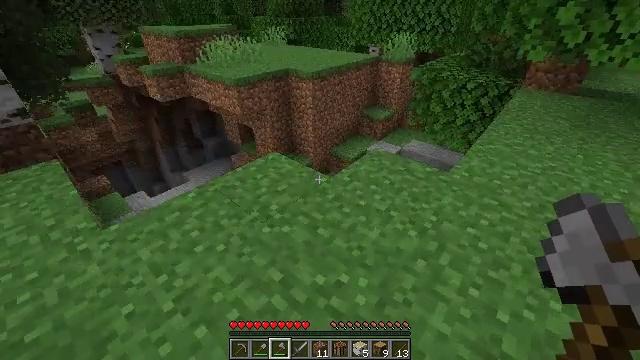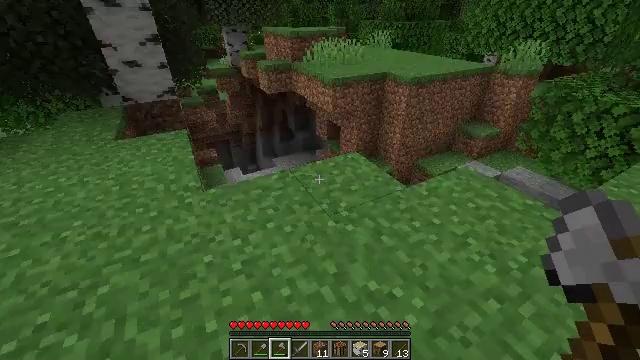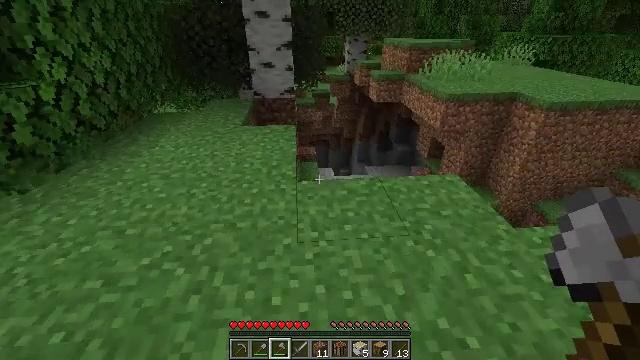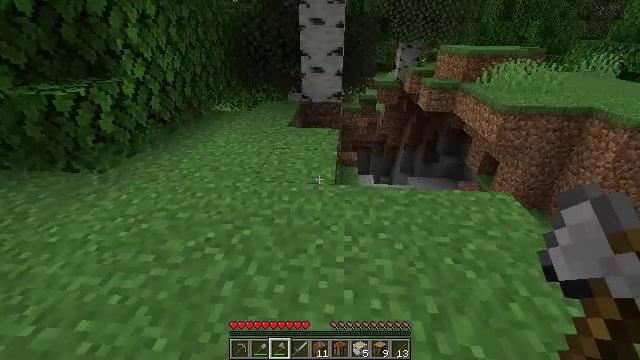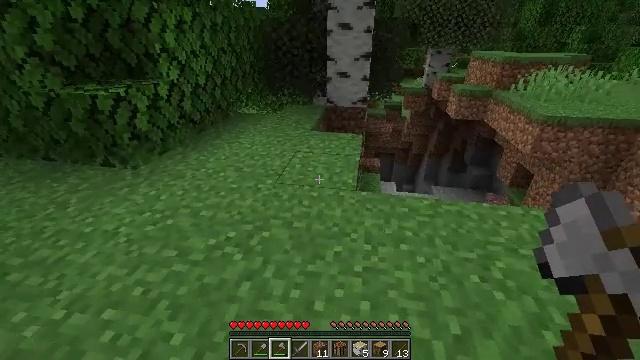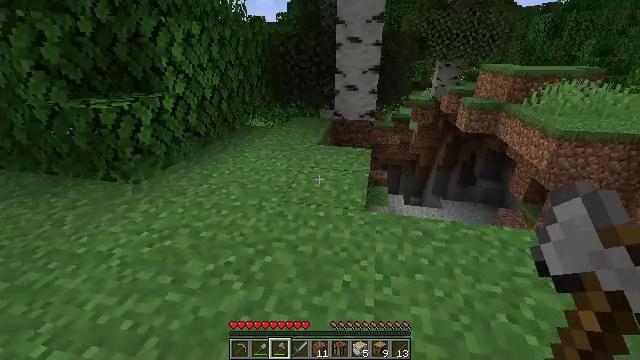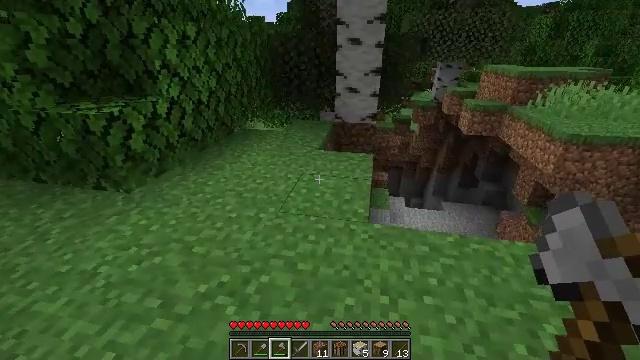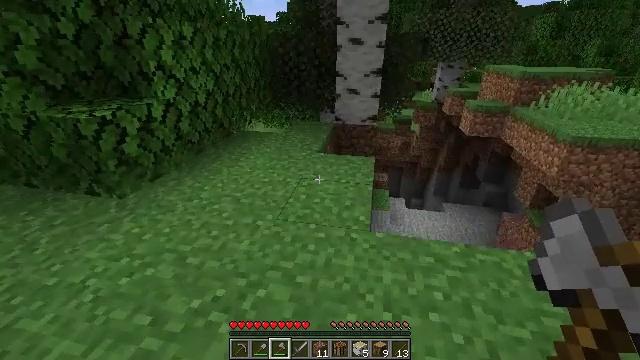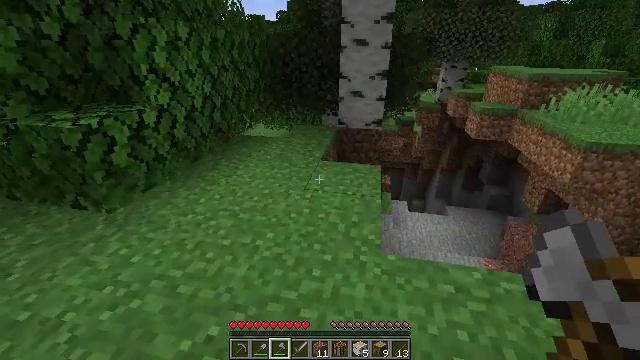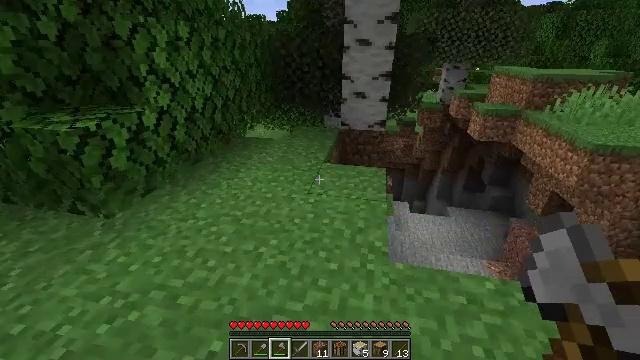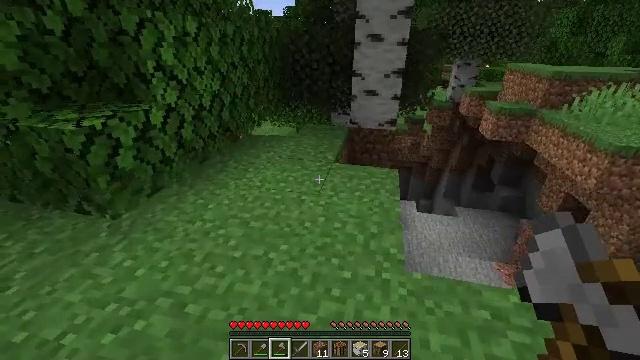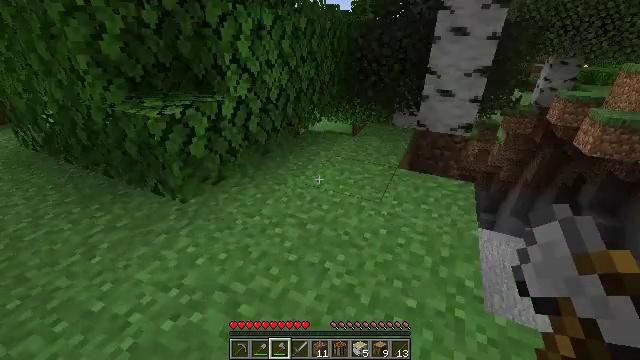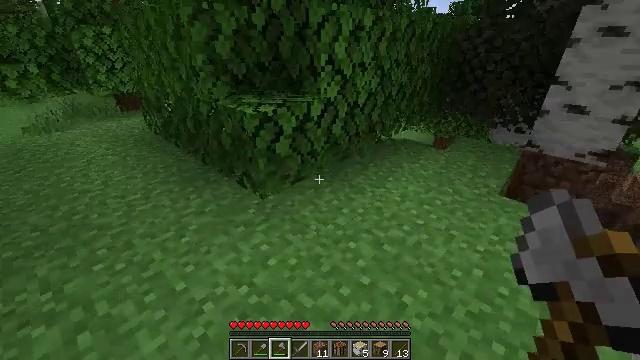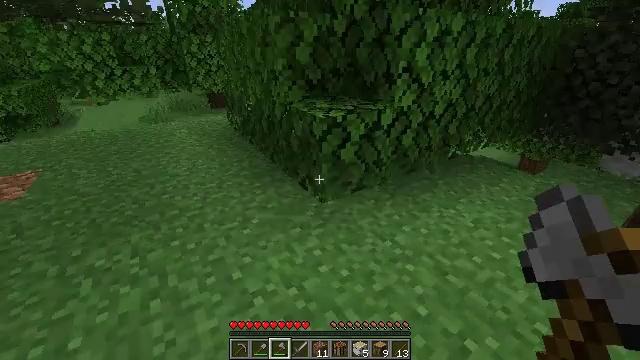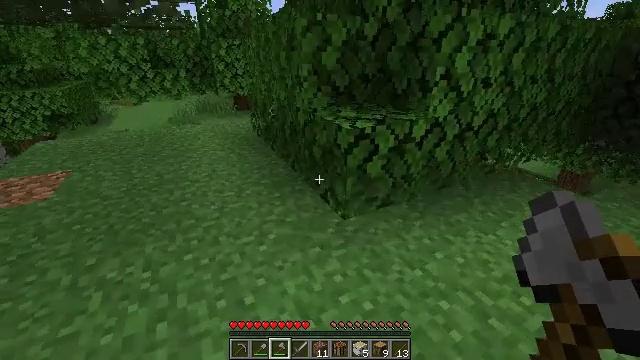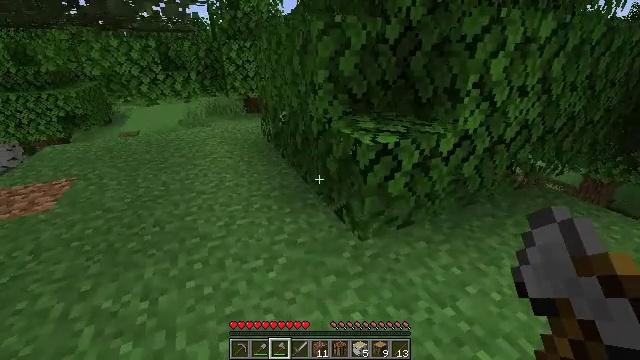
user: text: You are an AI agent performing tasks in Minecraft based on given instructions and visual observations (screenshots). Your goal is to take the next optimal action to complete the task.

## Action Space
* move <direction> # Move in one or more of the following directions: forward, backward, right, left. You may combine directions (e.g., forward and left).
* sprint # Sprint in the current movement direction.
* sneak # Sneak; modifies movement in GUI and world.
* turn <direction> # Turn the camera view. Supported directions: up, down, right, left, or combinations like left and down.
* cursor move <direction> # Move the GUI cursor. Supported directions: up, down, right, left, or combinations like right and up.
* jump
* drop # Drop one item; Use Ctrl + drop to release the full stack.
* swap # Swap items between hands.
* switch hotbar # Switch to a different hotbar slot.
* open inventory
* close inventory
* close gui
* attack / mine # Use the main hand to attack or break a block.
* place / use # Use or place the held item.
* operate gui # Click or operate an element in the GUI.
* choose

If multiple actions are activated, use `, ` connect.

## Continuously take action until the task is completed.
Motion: motion action
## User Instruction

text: Collect some oak leaves.
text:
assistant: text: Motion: turn left
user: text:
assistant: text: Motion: turn left and up
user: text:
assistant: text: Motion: turn left and up
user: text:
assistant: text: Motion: move forward, turn left
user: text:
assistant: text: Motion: move forward, turn left and up
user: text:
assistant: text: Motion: move forward
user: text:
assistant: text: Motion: move forward
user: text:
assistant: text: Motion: move forward and move left
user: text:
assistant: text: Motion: move forward and move left
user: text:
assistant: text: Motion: move forward and move left, turn left
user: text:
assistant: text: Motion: move forward and move left, turn left and down
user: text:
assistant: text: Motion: move forward and move left, turn left
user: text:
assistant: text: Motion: move forward, turn left and up
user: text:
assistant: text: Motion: move forward, turn left
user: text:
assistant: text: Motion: move forward and move left, turn left
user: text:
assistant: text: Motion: move forward and move left
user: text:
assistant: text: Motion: move forward and move left
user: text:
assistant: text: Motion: move forward and move left, turn right
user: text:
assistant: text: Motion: move forward and move left, turn right
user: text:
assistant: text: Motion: move left, turn right
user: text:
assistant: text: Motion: move left, turn right
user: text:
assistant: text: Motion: move left, turn right, switch to hotbar 2
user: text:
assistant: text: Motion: move left, turn right, switch to hotbar 2
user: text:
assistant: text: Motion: move left, turn right, switch to hotbar 2
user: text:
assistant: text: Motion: move left, turn right
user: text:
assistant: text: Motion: move left, turn right
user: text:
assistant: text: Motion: move forward and move left, turn right
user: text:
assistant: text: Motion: move forward and move left, turn right
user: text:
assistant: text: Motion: move forward and move left, turn right
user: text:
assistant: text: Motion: move forward and move left, turn right, attack / mine